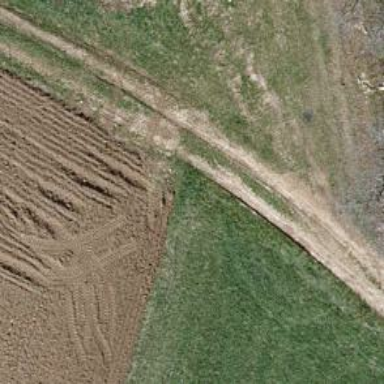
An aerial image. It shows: Track road with ground surface.